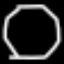
Label: octagon